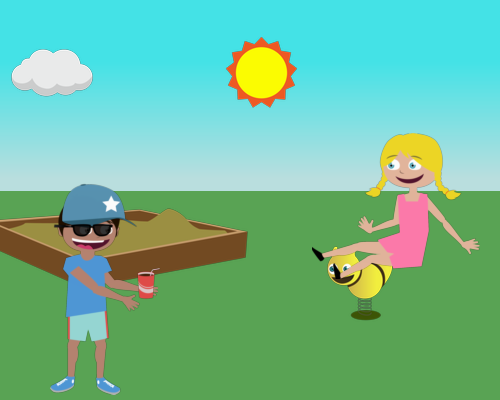
Medium box at highest point. Smiling boy facing right, arms down, overlapping sandbox, cup in left hand, sunglasses, blue hat. Medium Jenny facing left, smiling, in the right, sitting on spring bee. Spring bee, facing right. Medium sun in the top right , Small cloud in the left, Jenny on bee.